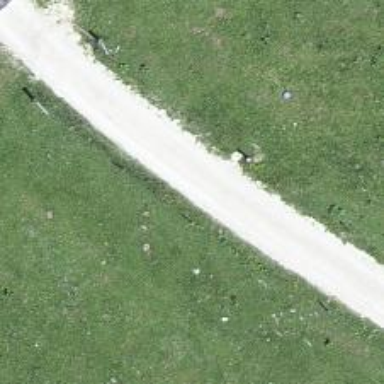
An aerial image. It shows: Gravel track with grade 3 tracktype.